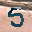
Label: 5